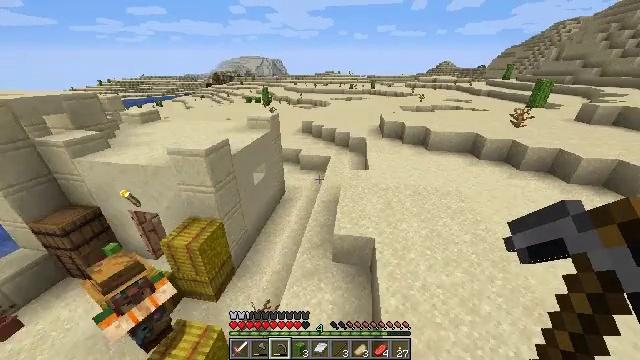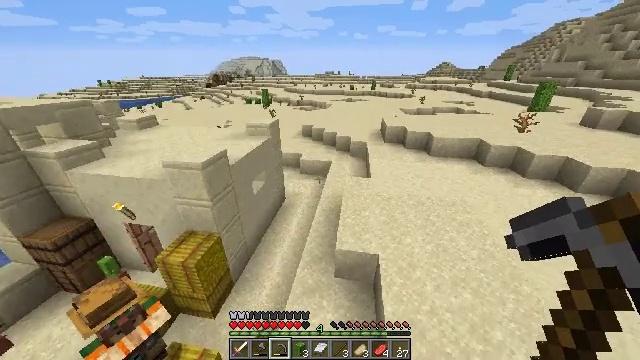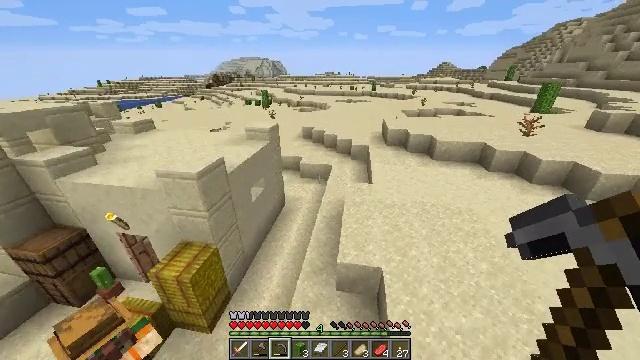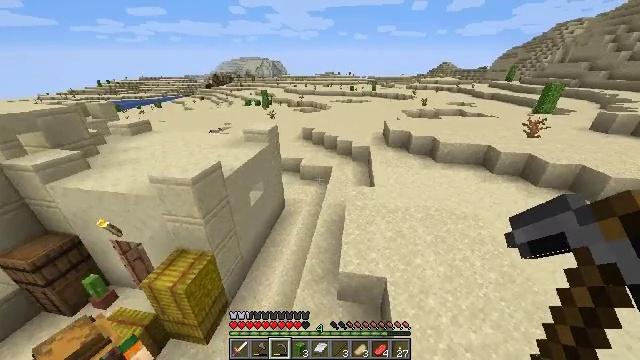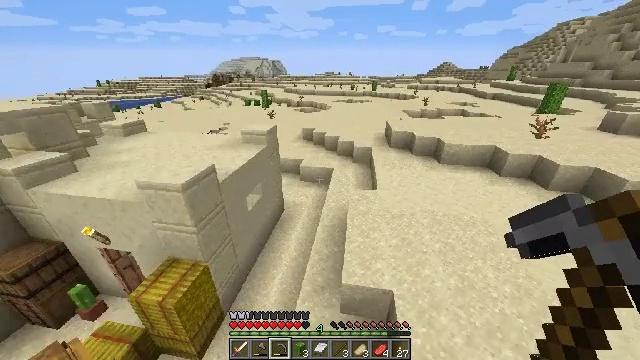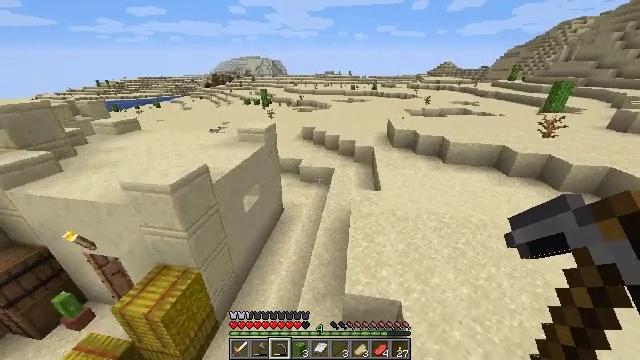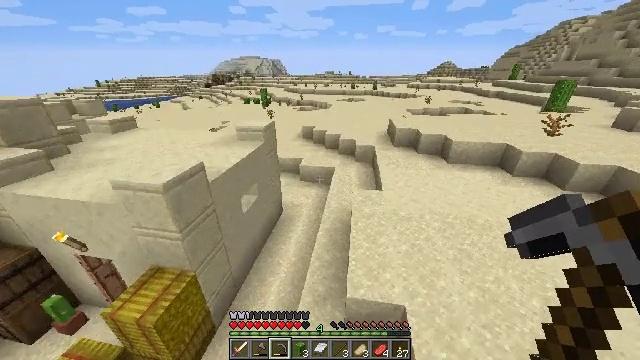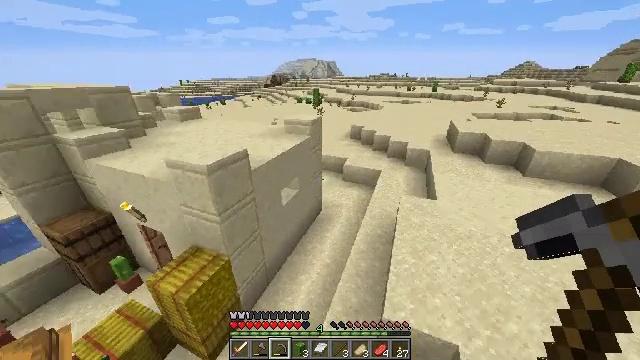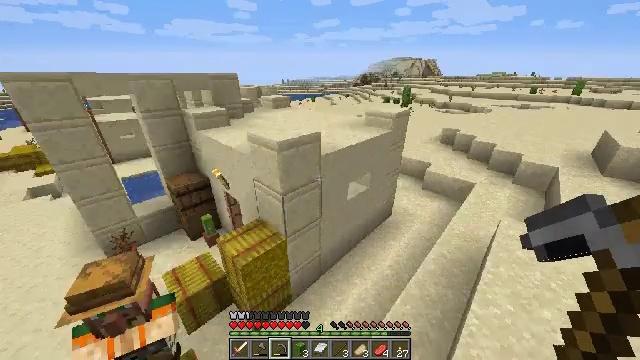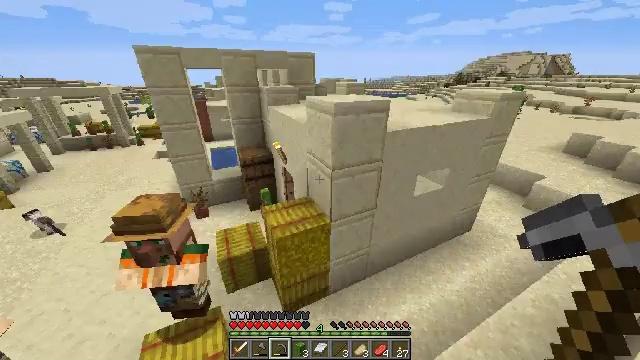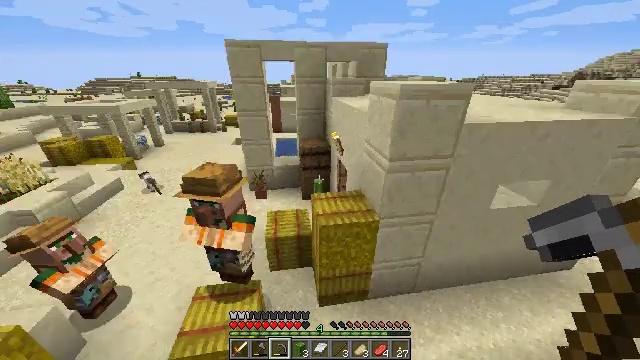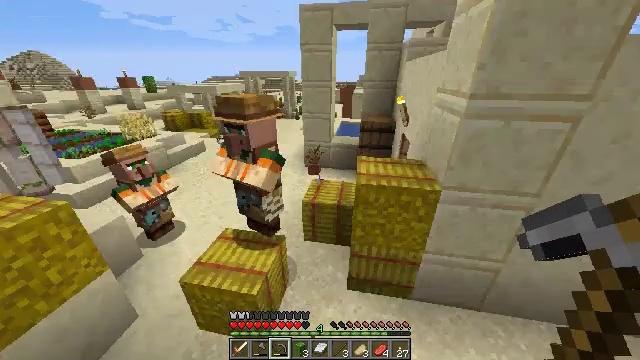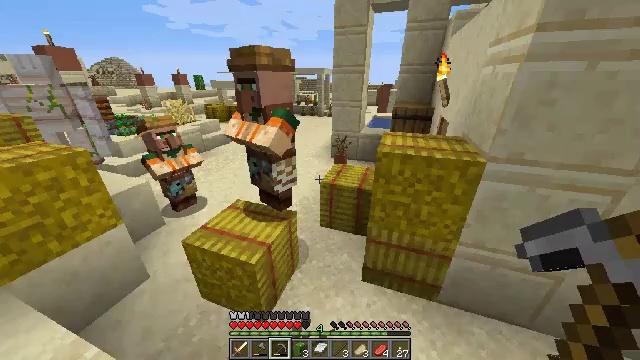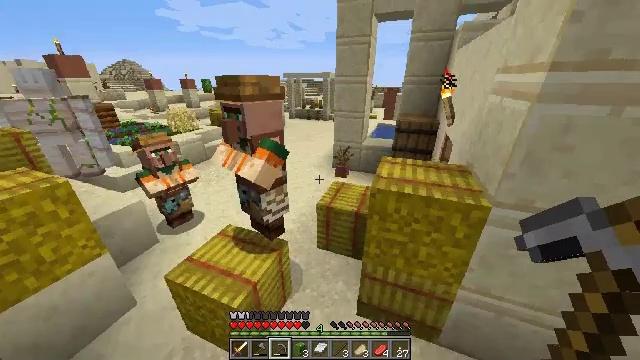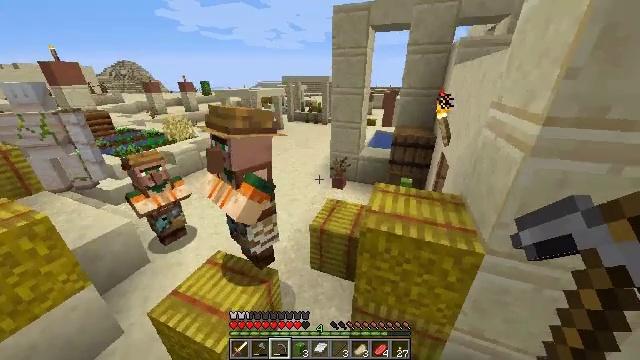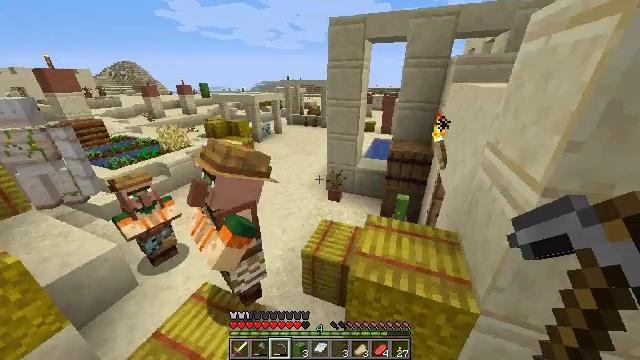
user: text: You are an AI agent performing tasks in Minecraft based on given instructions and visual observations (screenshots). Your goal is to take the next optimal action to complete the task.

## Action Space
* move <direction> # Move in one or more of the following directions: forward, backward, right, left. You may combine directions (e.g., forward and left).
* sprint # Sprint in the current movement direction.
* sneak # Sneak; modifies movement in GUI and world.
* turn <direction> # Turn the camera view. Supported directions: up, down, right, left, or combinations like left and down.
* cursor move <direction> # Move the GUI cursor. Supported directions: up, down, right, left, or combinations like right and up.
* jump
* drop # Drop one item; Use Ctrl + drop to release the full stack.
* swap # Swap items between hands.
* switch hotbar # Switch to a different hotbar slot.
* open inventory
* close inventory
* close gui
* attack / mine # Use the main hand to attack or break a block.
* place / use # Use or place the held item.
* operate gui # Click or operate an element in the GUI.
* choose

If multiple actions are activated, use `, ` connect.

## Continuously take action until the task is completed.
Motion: motion action
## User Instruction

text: Gather the smooth sandstone slab.
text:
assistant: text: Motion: move forward, sprint, jump
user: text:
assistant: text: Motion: move forward, sprint, jump
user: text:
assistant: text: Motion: move forward, sprint, jump
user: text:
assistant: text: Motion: move forward, sprint, jump
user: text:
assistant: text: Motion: move forward, sprint, jump
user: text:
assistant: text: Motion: move forward, sprint, jump
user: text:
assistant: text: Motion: move forward, sprint, turn left, jump
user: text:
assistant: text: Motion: move forward, sprint, turn left, jump
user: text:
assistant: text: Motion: move forward, sprint, turn left
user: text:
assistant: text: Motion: move forward, sprint, turn left
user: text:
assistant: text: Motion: move forward, sprint, turn left
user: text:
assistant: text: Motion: move forward, sprint, turn left
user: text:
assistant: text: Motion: move forward, sprint, turn left, jump
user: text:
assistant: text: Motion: move forward, sprint, jump
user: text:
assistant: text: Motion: move forward, sprint, jump
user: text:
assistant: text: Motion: move forward, sprint, jump
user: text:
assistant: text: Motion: move forward, sprint, jump
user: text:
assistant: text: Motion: move forward, sprint, jump
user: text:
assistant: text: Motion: move forward, sprint, jump
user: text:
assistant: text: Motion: move forward, sprint, jump
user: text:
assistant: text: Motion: move forward, sprint, jump
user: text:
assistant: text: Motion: move forward, sprint, jump
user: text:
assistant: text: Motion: move forward, sprint, turn right, jump
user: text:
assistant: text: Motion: move forward, sprint, turn right and down
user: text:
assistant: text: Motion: move forward, sprint, turn right and down
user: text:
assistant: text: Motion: move forward, sprint, turn right and down
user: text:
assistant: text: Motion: move forward, turn right and down
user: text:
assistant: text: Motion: move forward, turn right and down
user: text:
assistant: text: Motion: move forward, turn right and down
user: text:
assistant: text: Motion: move forward, turn right